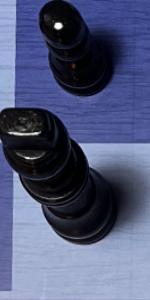
Label: King_Black